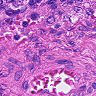
Metastatic tissue present: no